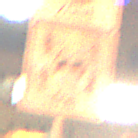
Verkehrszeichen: CarsharingfahrzeugeFrei
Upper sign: BeginnEingeschraenktesHalteverbotZone
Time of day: Night
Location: Outdoor (Urban)
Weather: PartlyCloudy
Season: NotSpecified
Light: Artificial